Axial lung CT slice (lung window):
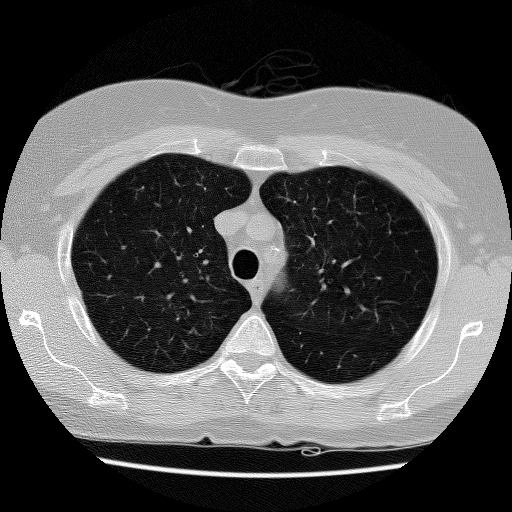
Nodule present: no